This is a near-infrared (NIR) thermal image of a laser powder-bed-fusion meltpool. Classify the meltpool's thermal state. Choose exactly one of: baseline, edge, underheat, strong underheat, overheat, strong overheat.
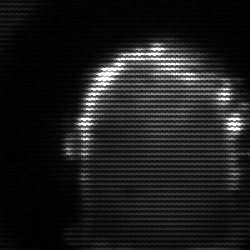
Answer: baseline